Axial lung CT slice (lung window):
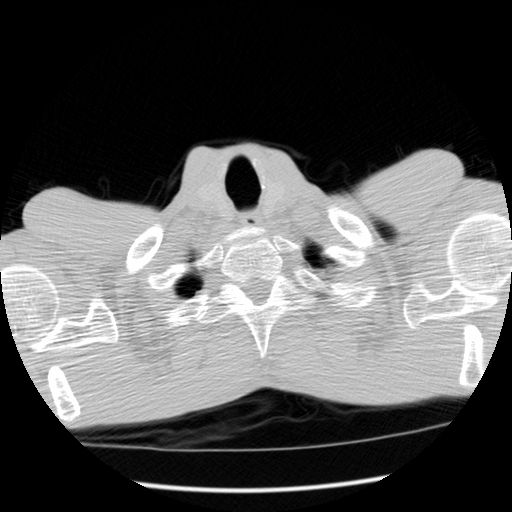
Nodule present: no